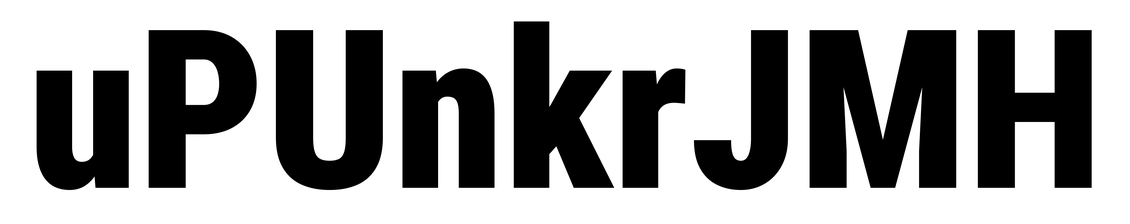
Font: Roboto_Condensed_Black